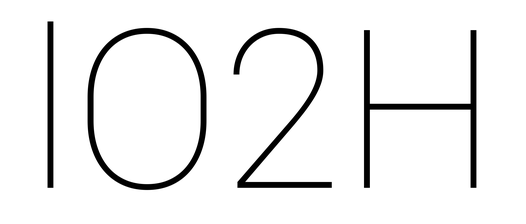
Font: Roboto_Thin